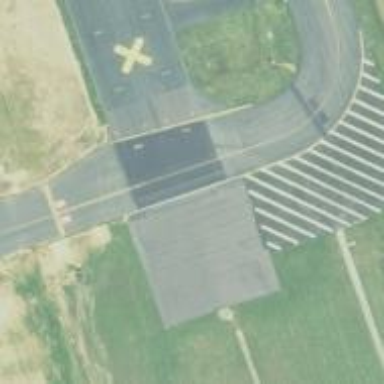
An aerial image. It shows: Image of taxiway at airport.